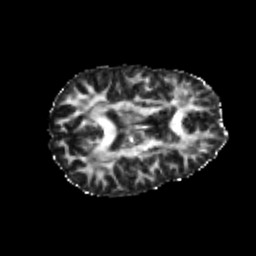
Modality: FA
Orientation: axial
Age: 24
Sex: male
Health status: healthy
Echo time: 0.074 s